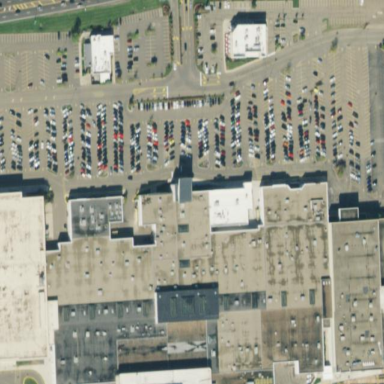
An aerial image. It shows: Mall building.